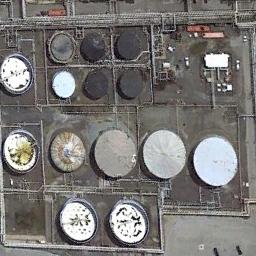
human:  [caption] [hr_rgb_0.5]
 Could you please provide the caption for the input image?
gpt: Here are two white storage tanks of the same size .

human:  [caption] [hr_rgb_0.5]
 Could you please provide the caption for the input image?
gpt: There are some white and black storage tanks on the bare land .

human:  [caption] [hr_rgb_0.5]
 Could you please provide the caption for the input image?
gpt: There are many neatly arranged storage tanks and many pipelines in the factory .

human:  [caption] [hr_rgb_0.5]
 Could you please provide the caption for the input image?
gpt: There are many storage tanks of different sizes .

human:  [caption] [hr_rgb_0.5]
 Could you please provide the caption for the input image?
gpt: There are some storage tanks of different sizes .